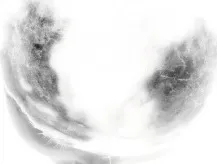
The intraoperative and postoperative indocyanine green angiography (ICGA) mapping results. B; The color reversal version of ICGA image when the necrotic area became mature. Please note the hypoperfused frontoparietal area represented by the color white.
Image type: radiology (scintigraphy)